Interaction volume radius: 5 \u00c5
Interaction volume height: 15 \u00c5
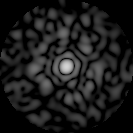
Disorder parameter: 0.8858